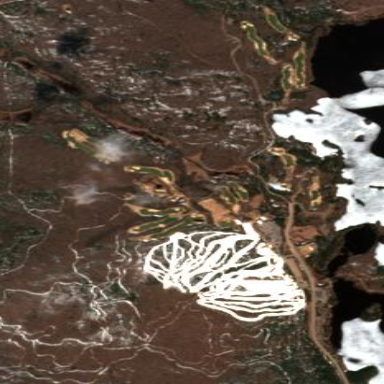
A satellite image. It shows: Golf course.